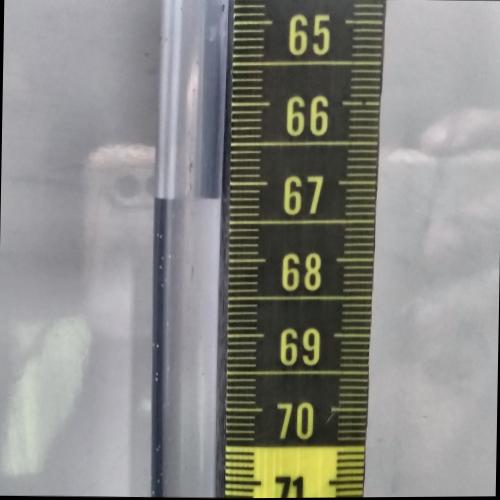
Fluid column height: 67.2 cm